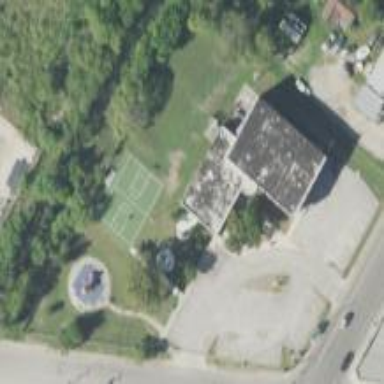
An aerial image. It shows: Community center located in park.